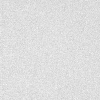
Atmospheric dust classification: dusty